Field crop: maize
Growth stage: 2
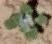
Species: chenopodium